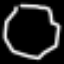
Label: octagon